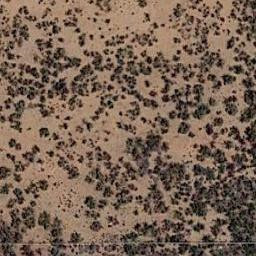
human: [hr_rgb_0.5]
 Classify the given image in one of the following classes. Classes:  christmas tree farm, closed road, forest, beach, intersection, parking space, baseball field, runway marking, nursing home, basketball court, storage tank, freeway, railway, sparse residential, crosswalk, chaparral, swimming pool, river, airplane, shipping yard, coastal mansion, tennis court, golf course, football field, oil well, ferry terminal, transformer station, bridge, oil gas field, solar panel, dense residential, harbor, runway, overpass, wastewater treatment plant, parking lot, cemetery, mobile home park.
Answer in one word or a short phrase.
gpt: chaparral